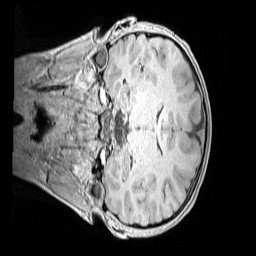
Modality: MP2RAGE
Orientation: coronal
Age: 11
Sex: male
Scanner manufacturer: siemens
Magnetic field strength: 3 T
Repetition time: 4 s
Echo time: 0.00299 s